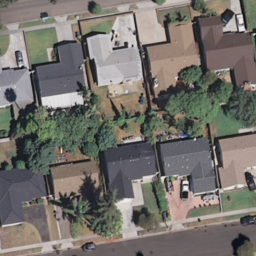
Label: residential